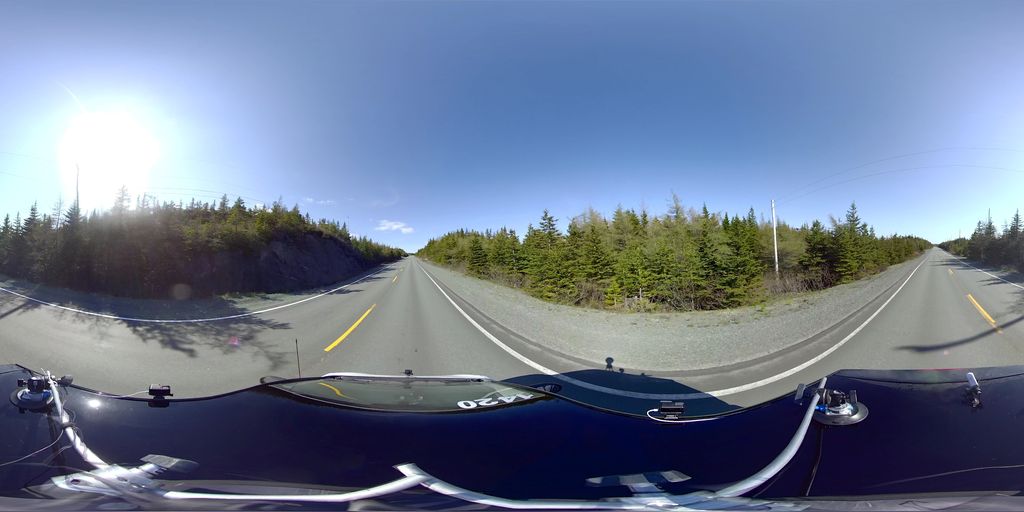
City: st_johns